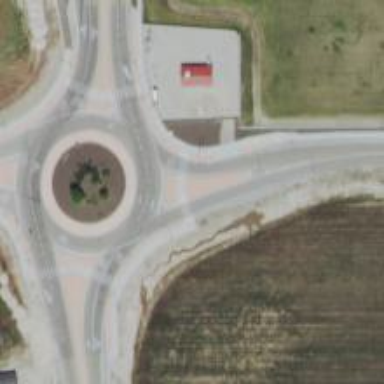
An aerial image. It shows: Secondary road leading to roundabout.